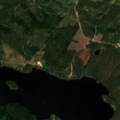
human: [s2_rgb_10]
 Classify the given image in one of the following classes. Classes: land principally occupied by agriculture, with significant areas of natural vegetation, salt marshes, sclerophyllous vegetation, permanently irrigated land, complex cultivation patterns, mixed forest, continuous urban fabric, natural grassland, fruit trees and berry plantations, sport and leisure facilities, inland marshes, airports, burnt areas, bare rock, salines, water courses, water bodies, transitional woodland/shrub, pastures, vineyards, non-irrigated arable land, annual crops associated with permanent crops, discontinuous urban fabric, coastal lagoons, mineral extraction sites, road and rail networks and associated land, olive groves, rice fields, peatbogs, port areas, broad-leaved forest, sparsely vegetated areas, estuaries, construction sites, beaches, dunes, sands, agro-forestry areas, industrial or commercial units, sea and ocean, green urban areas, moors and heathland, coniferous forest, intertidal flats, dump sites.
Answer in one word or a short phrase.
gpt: coniferous forest, mixed forest, water bodies